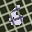
Label: 6